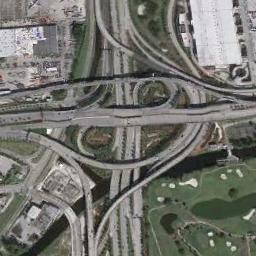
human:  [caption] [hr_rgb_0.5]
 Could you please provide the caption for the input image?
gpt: There are many overpasses of different lengths .

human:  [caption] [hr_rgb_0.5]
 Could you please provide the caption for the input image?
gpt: The intricated overpasses is over the roads and the overpass is surrounded by lots of buildings and a park .

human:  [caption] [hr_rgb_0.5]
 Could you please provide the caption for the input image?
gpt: The overpass is on the grass next to some houses .

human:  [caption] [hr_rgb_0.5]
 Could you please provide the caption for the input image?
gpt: An overpass is bent into two circles .

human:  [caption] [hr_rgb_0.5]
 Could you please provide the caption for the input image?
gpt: There are many buildings and some green lawns beside the overpass .